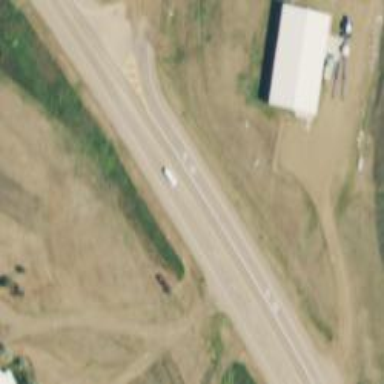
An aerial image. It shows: Trunk highway.